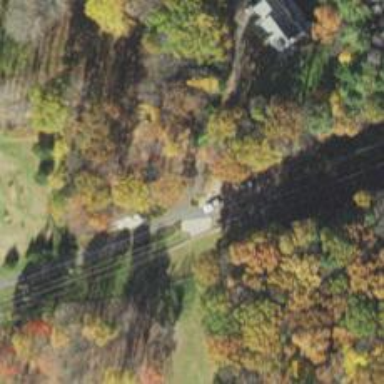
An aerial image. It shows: Residential driveway designated as service road.